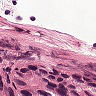
Metastatic tissue present: yes